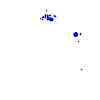
Particle: electron